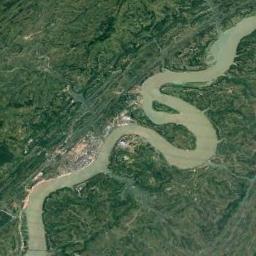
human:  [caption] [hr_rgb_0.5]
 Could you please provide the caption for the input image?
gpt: The curving river seems beautiful from high altitude .

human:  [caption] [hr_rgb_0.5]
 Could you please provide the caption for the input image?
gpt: The yellow river with a winding bank goes through the grass and some residential areas are next to the river .

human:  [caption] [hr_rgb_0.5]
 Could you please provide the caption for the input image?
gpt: The river goes through trees and grass .

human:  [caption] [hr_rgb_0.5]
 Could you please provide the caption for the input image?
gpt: A winding light green river with islands in the river, Green mountains and forests on both sides, Bustling cities, And green and tan mixed fields .

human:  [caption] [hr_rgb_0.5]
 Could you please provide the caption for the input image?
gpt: There are many green trees and meadows around the river .